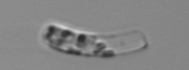
Label: Guinardia_striata